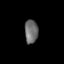
Tissue: lung
Cell type: T cells
Senescence score: 0.1566
Nuclear area (px): 306
Mean DAPI intensity: 109.497